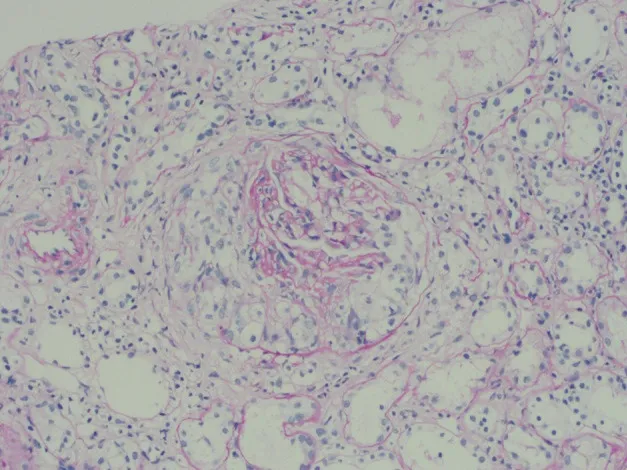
Light microscopy revealed 44 cellular crescents in 72 glomeruli.
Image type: pathology (pas)